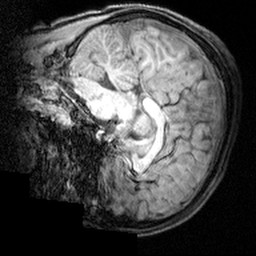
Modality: T1w
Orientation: sagittal
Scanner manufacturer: siemens
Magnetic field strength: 3 T
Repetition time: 1.9 s
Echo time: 0.00397 s